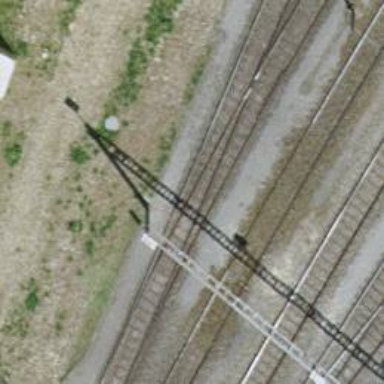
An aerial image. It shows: Railway yard with electrified tracks and single track.